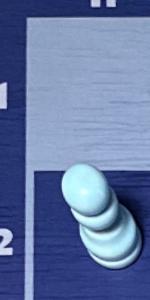
Label: Pawn_White